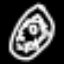
Label: donut